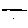
Label: line